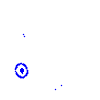
Particle: pion